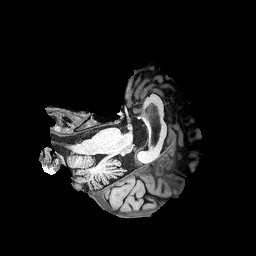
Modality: T1w
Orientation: axial
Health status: healthy